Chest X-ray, PA view. Patient: 36 years old, sex F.
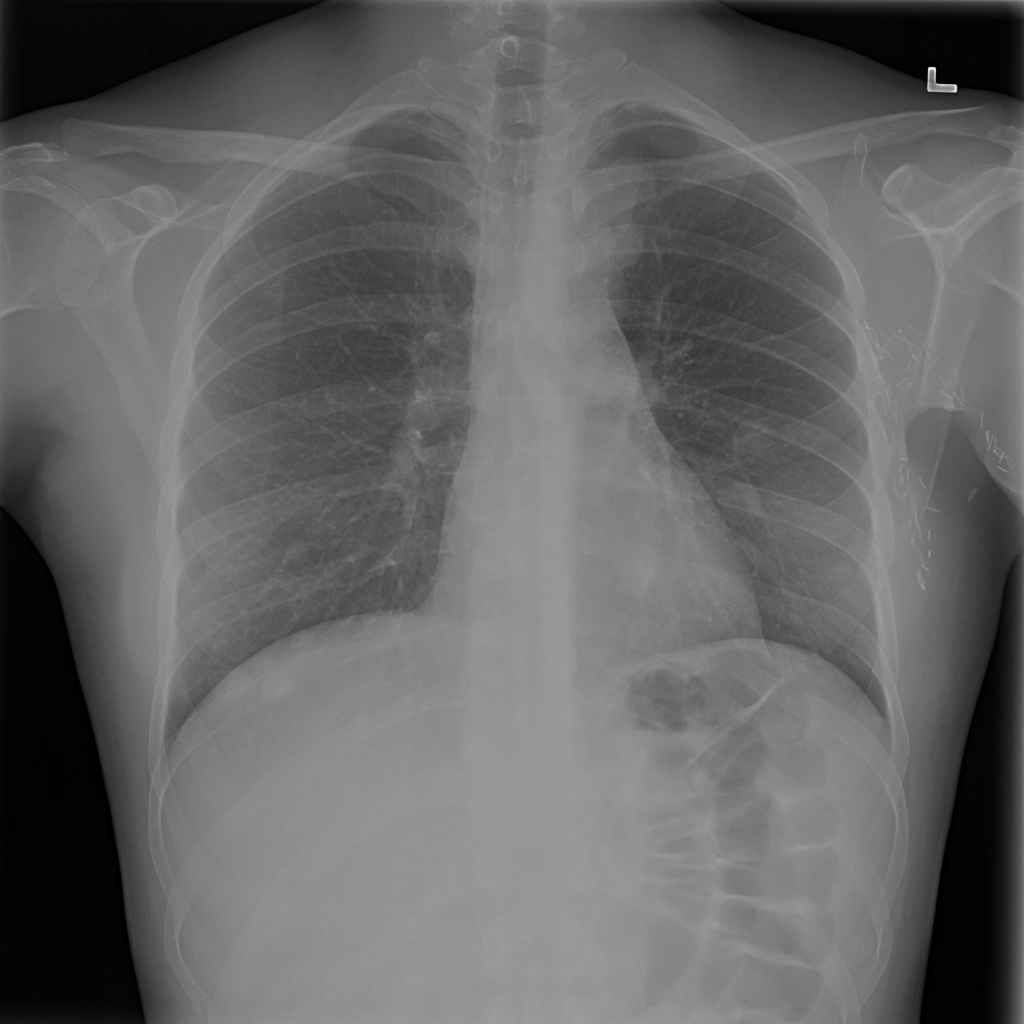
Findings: Mass